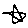
Label: star